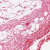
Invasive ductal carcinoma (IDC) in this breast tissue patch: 0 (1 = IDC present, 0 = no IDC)